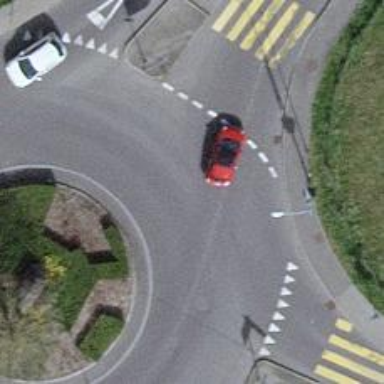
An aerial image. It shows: Tertiary road with asphalt surface leading to roundabout.